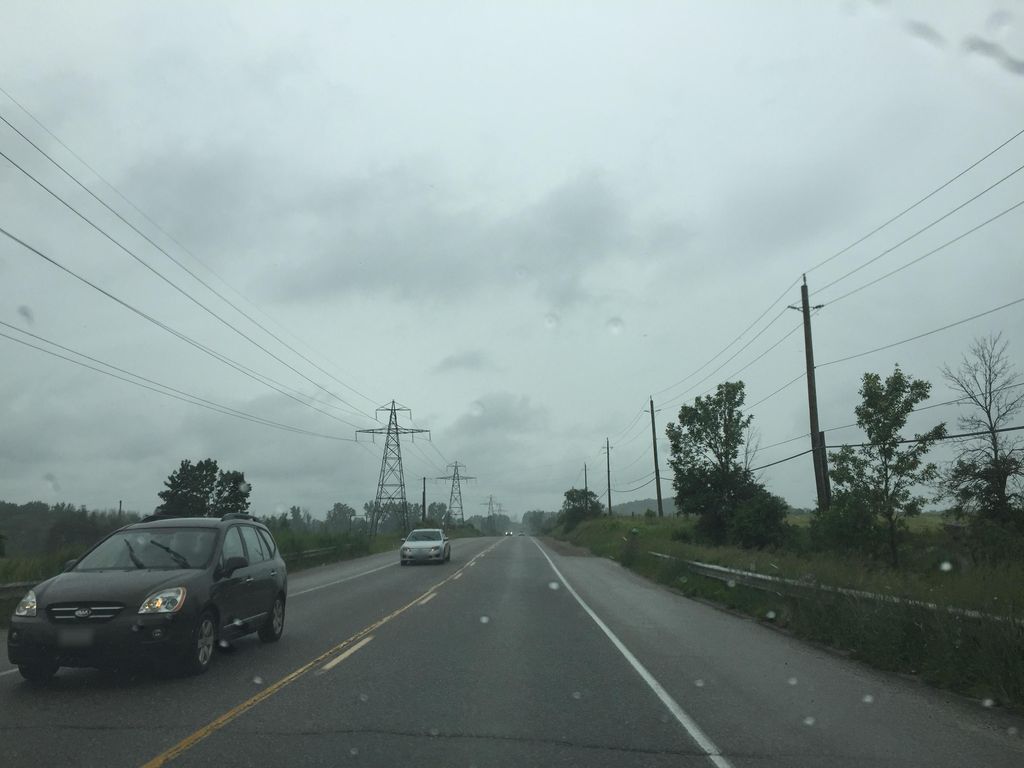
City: kitchener-waterloo